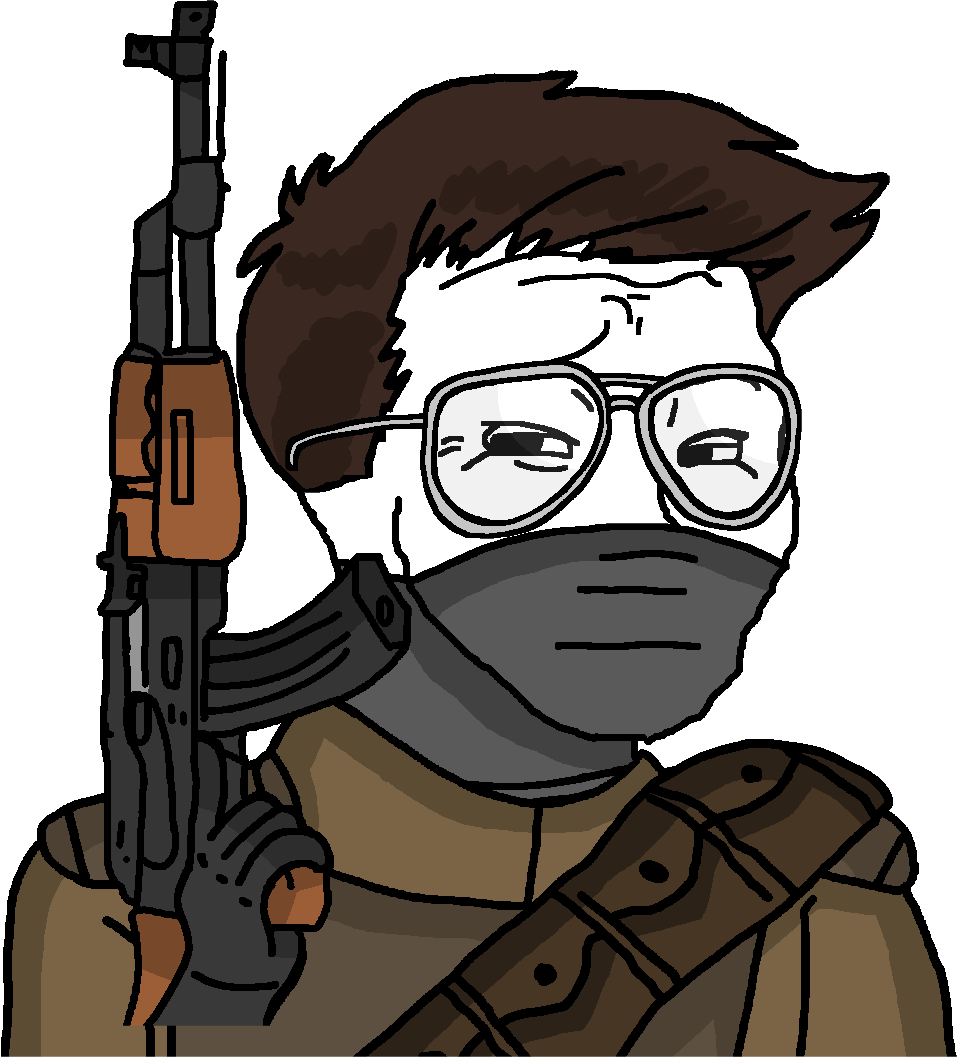
Label: 5_Smugjak